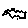
Label: cloud